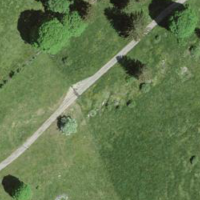
EUNIS habitat code: 23
Species observed at this site:
Veronica filiformis